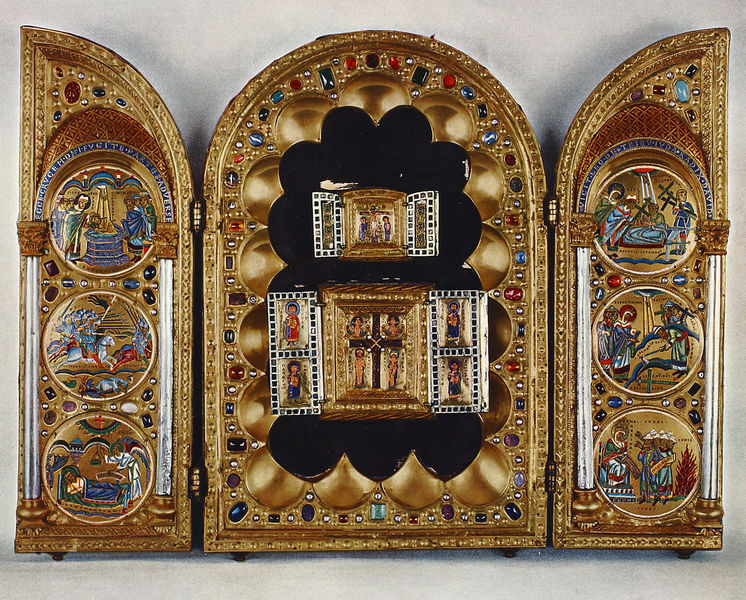
Titel: Triptychon des Heiligen Kreuzes
Institution: New York, Pierpont Morgan Library
Schlagwörter: blau, flügel, gemälde, gott, schwarz, säulen, rot, bibel, silber, kirche, gold, edelsteine, kreis, pferd, bilder, türen, klein, rundbogen, bett, kreuz, religion, kreise, altar, christus, jesus, mittelalter, edelstein, balu, heilige, szenen, schrein, kästchen, reliquie, ikone, rubin, saphir, markus, hausaltar, flügelaltar, smaragd, apostel, passion, byzanz, evangelisten, blattgold, matthäus, rubine, gläzend, flügelalter, eingelegt, heiligenszenen, tevangeliar